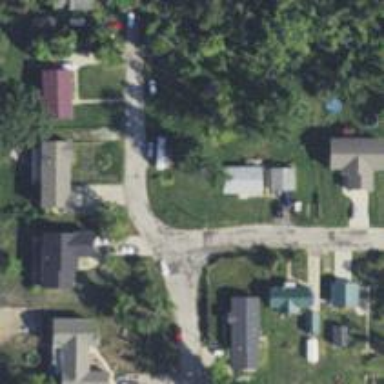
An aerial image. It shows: Residential road.